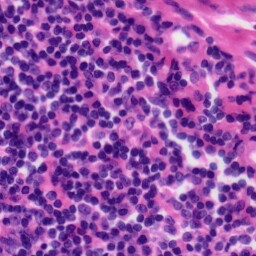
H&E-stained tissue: Tonsil